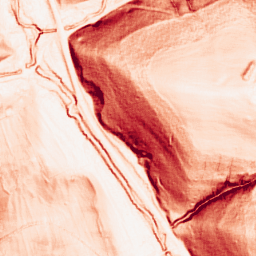
Category: morphological
Decomposition family: morphological_square
Decomposition parameters: operation: gradient
size: 3
Upsampling method: sinc_hamming
Upsampling parameters: scale: 2
kernel_size: 4
Upsampling scale: 2